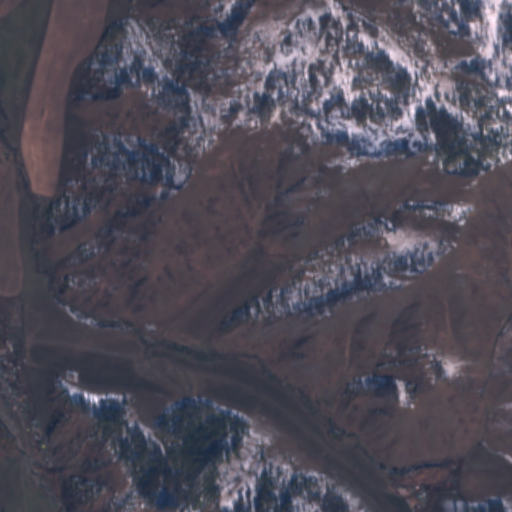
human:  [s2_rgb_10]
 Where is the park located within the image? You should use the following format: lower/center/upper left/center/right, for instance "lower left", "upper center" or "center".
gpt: The park is located in the lower left of the image.
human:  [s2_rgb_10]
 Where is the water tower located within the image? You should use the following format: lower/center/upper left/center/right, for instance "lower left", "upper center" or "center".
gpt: The water tower is located in the lower left of the image.
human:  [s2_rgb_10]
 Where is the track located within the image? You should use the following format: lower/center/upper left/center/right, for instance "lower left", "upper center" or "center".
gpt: There is no track in the image.